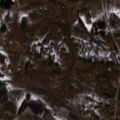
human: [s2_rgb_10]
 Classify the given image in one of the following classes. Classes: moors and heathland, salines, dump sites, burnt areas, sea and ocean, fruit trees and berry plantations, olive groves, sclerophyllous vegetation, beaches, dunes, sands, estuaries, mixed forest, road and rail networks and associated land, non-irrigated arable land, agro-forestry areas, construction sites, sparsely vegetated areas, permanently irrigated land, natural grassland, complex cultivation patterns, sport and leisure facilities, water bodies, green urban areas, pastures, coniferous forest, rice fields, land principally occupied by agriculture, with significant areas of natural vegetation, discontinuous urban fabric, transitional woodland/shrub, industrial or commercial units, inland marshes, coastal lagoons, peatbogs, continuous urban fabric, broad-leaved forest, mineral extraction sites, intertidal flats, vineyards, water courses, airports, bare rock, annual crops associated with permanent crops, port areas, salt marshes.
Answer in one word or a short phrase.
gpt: pastures, complex cultivation patterns, land principally occupied by agriculture, with significant areas of natural vegetation, transitional woodland/shrub